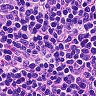
Metastatic tissue present: no